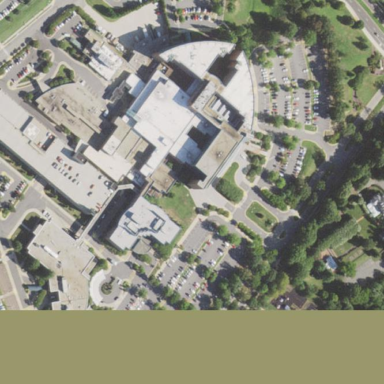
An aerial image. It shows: Hospital providing healthcare services.